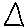
Label: triangle